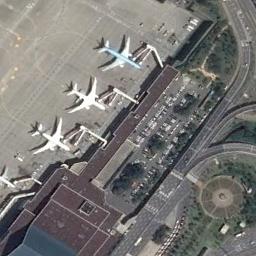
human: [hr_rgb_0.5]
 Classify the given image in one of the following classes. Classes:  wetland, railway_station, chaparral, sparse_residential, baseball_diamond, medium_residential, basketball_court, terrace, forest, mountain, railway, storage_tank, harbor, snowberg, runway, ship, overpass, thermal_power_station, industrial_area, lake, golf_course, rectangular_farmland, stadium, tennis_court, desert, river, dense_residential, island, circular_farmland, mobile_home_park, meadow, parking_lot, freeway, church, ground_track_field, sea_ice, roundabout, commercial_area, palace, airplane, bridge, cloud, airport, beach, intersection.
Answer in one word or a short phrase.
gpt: airplane